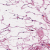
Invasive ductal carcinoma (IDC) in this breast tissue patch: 0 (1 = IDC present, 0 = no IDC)